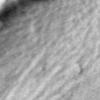
Label: no_change